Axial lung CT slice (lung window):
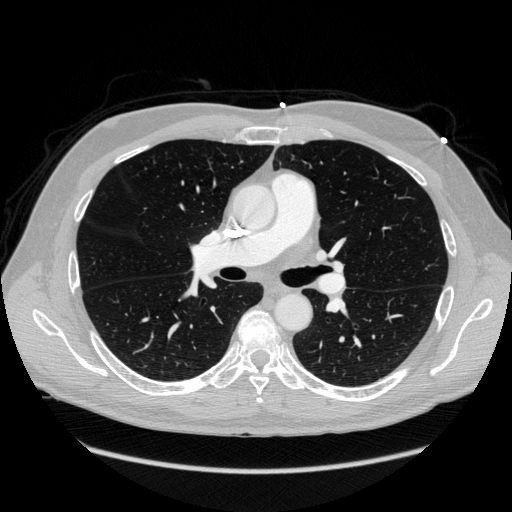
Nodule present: no